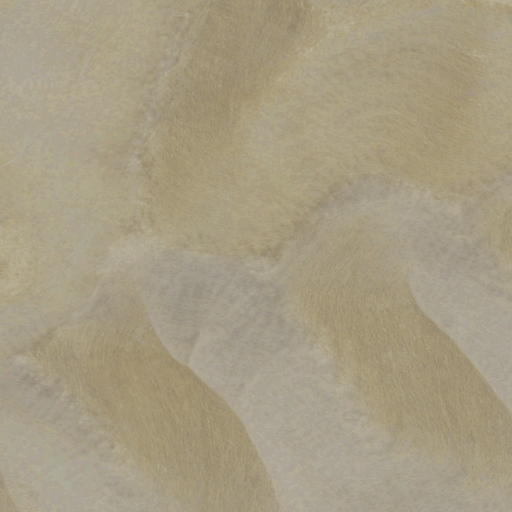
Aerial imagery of mountain in California named Crow Hill containing grassland and shrub